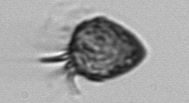
Label: Ciliophora